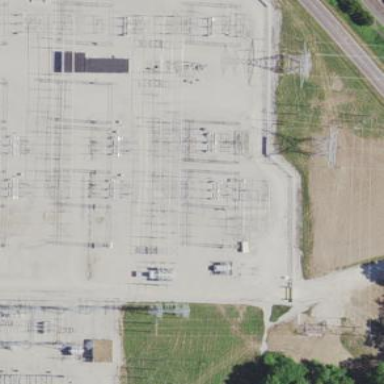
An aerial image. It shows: Power substation with transmission level designation. It is enclosed by fence.